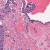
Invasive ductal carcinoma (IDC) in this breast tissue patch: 1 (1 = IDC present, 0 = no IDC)